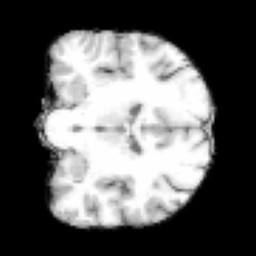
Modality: T1w
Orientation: coronal